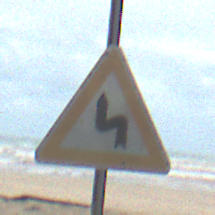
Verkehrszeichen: DoppelkurveZunaechstLinks
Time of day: Midday
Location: Roofed (Beach)
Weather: Overcast
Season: NotSpecified
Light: Natural